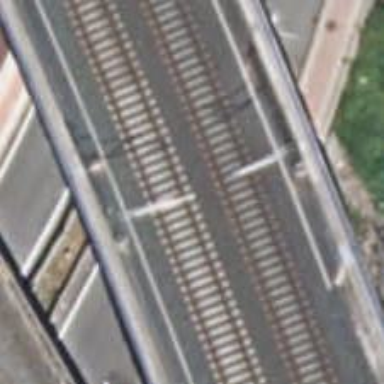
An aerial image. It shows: Viaduct bridge carrying electrified railway lines with contact lines.